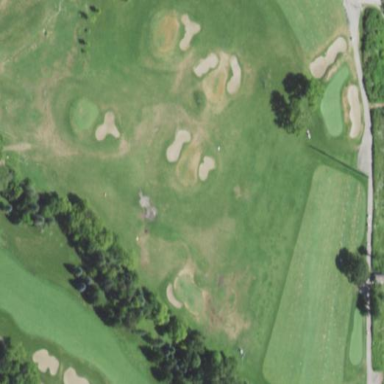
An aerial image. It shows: Grassy area designated for driving range golf.